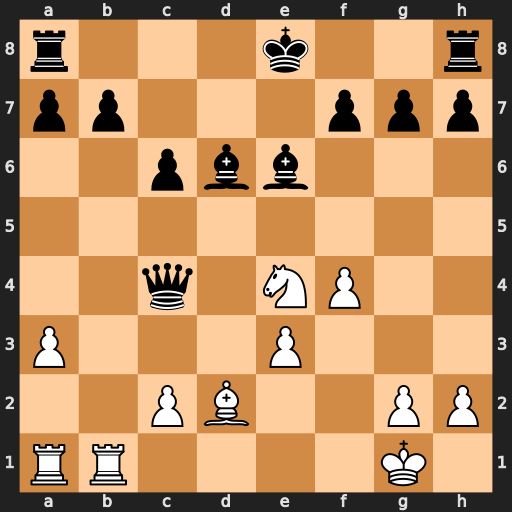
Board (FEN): r3k2r/pp3ppp/2pbb3/8/2q1NP2/P3P3/2PB2PP/RR4K1
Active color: w
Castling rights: kq
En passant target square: -
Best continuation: Nxd6+ Ke7 Nxc4